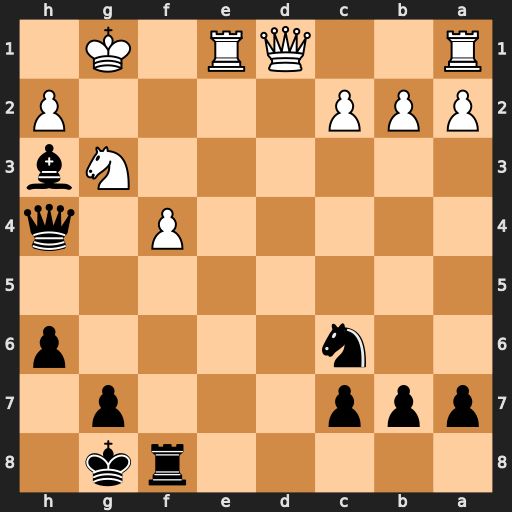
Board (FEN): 5rk1/ppp3p1/2n4p/8/5P1q/6Nb/PPP4P/R2QR1K1
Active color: b
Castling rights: -
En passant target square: -
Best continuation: Qxf4 Qd5+ Kh8